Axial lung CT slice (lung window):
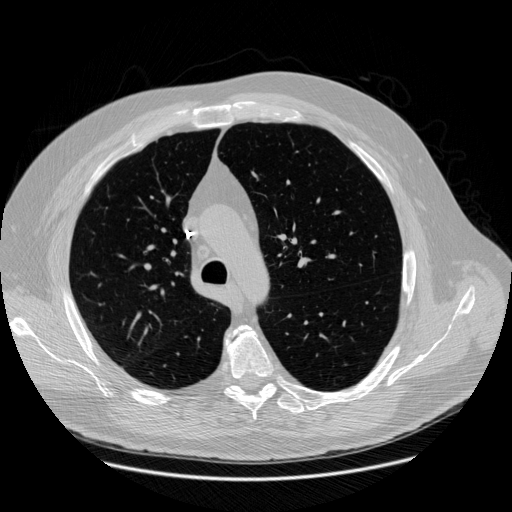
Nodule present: no